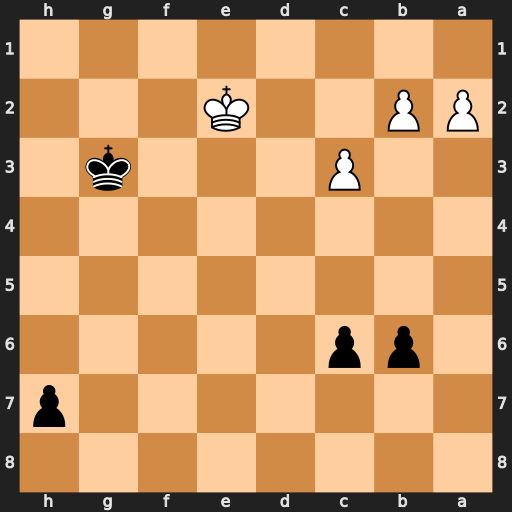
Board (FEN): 8/7p/1pp5/8/8/2P3k1/PP2K3/8
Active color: b
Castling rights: -
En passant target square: -
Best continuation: b5 b3 Kf4